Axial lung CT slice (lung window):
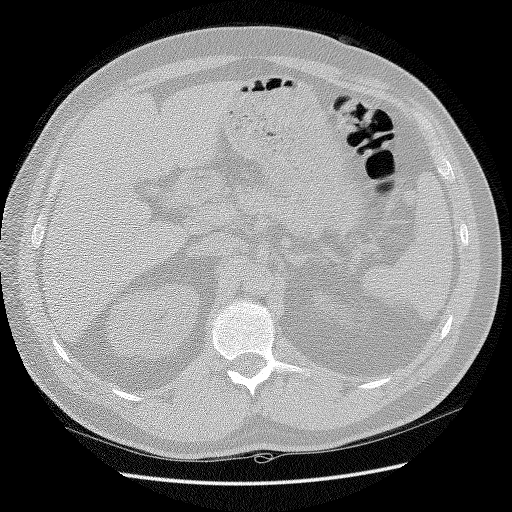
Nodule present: no